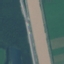
Land use / land cover class: River